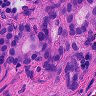
Metastatic tissue present: yes